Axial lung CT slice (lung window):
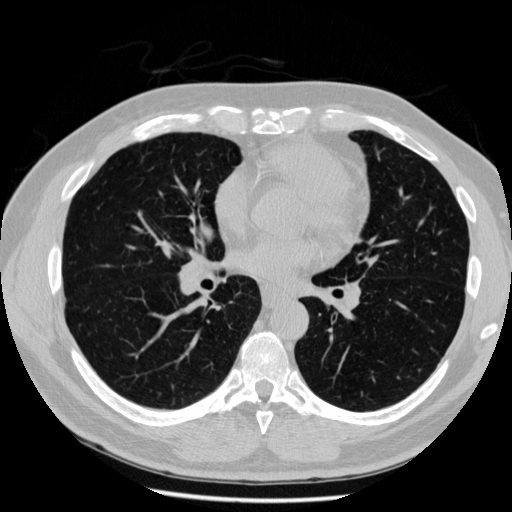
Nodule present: no